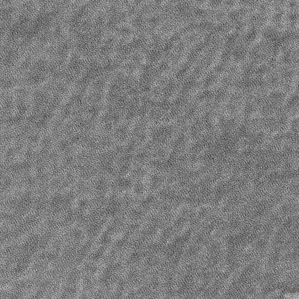
Label: frost